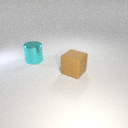
large cyan metal cylinder to the left of large brown rubber cube